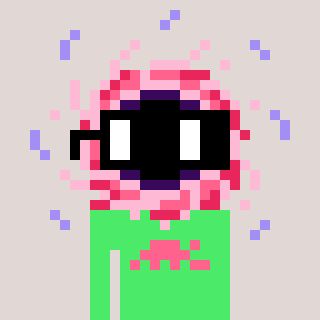
a pixel art character with square black glasses, a blackhole-shaped head and a teal-colored body on a warm background